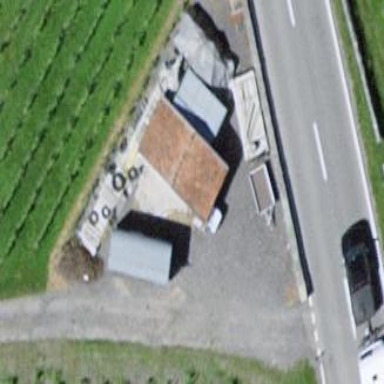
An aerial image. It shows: Shed building.